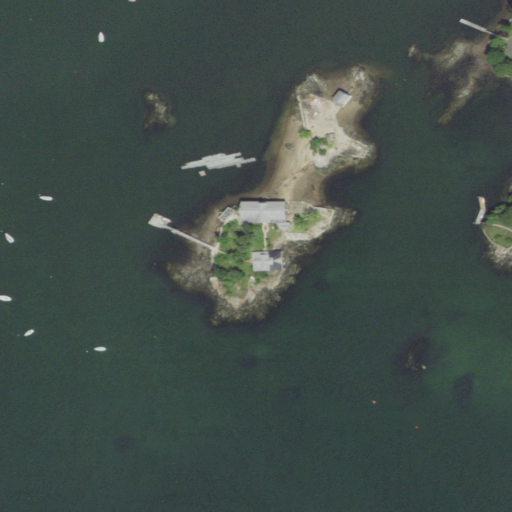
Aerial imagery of island in New York named Echo Island containing open water, open development, herbaceous wetlands, low intensity development, medium intensity development, high intensity development, and barren land